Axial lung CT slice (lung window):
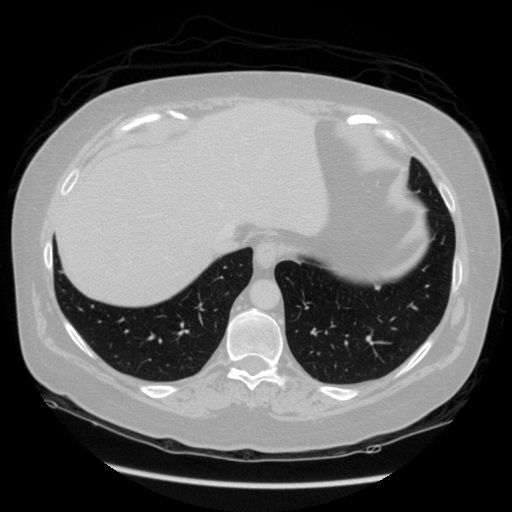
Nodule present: no